Aerial crown-view tile of a tropical tree (Barro Colorado Island, Panama), acquired 20241216:
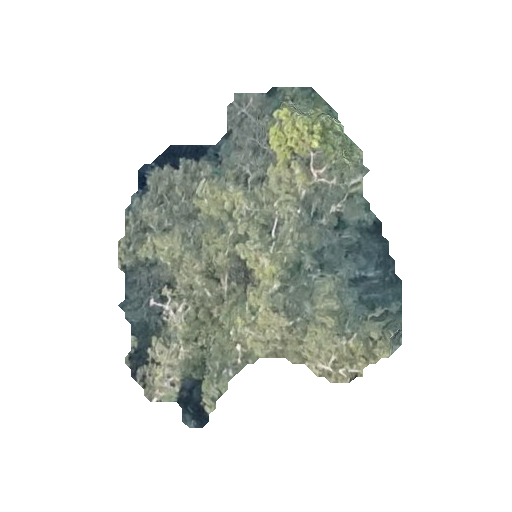
Species: Brosimum alicastrum
GBIF accepted scientific name: Brosimum alicastrum
Crown area: 95.059 m²